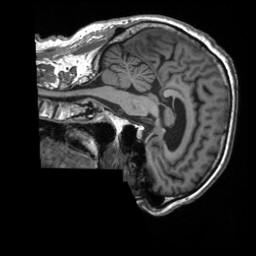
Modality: T1w
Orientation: sagittal
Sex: female
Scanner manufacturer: siemens
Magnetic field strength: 3 T
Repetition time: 2.3 s
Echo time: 0.00226 s